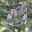
Label: 0